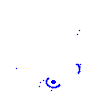
Particle: pion